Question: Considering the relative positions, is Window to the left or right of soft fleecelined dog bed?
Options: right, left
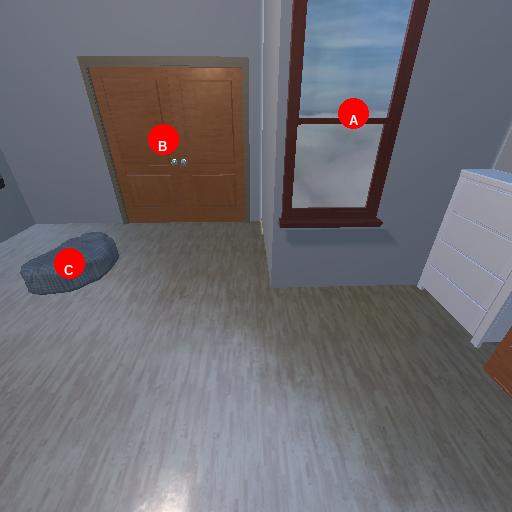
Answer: right